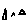
Label: triangle